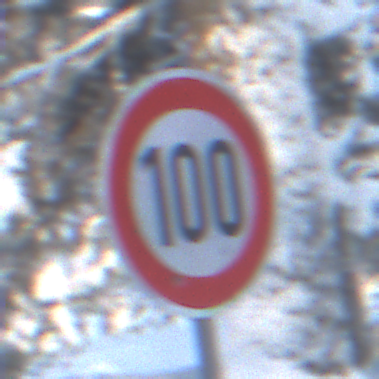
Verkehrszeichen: Geschwindigkeit100
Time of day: MorningAfternoon
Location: Outdoor (Nature)
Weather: Clear
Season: Winter
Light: Natural